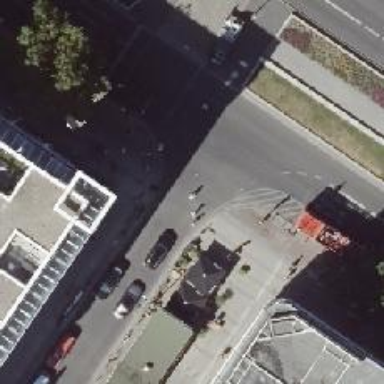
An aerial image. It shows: Asphalt footway with unmarked crossing.